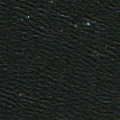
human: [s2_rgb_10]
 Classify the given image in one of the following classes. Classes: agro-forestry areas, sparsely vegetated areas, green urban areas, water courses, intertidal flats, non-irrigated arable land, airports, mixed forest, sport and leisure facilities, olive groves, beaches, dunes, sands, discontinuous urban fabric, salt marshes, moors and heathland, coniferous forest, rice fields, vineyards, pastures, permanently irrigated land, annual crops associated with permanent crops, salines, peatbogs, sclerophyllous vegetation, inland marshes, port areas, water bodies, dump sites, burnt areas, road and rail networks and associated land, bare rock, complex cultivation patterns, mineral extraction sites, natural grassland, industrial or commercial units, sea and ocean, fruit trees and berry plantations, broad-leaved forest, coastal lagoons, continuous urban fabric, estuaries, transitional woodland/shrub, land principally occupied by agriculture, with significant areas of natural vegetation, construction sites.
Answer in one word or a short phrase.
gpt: sea and ocean